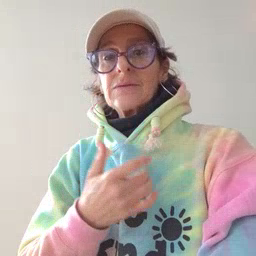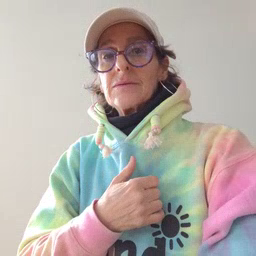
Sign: grass